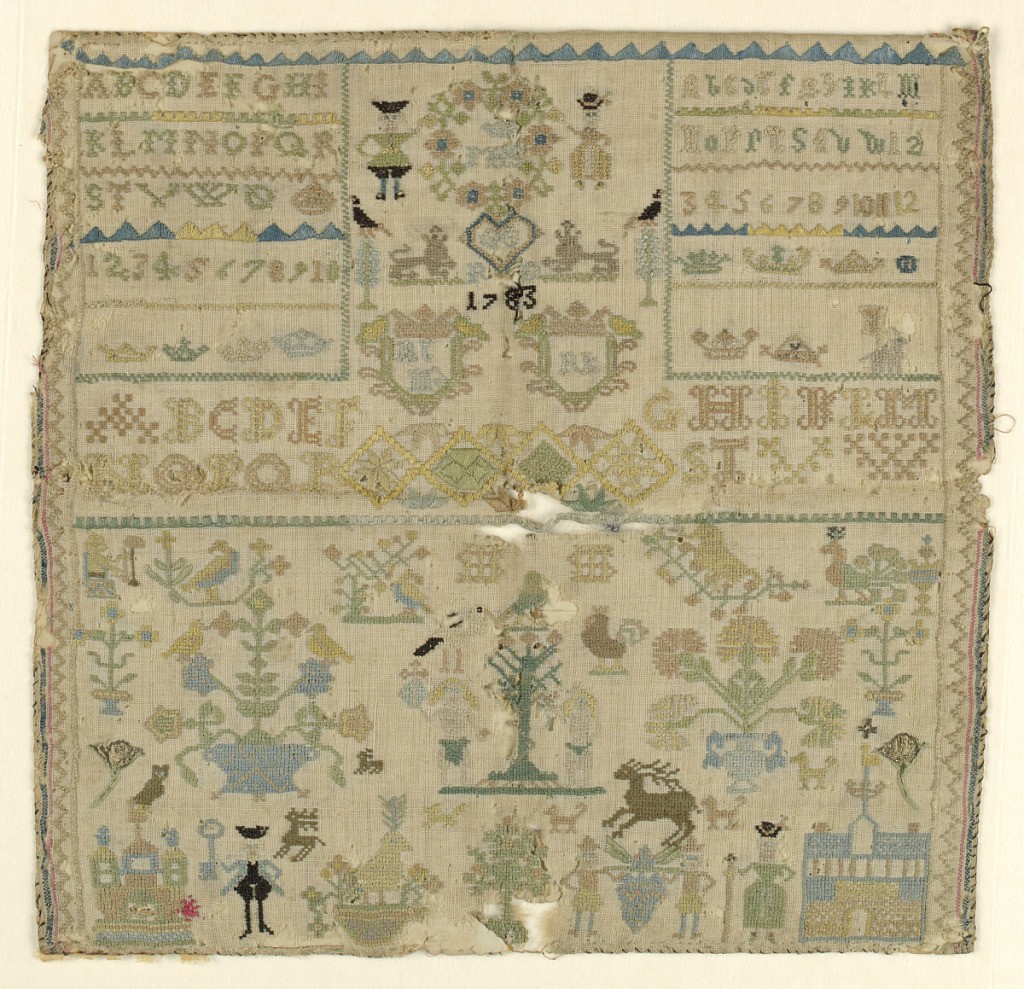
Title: Sampler
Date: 1783
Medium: silk and metallic on linen Technique: cross, stem and satin on plain weave foundation; counted stitches.
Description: Two alphabets (no letter J) and two sets of numbers in a formal arrangement at the top half.  The bottom is devoted to individual motifs including Adam and Eve with the tree, a spinning monkey, buildings, the spies of Eskol, birds and flowers.  At the top center are crowned initials in frames and the date 1783.  Two flowers at either side, in stem and satin stitch, may have been added later.